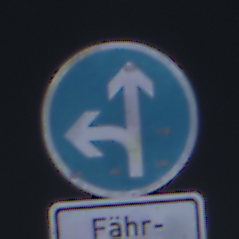
Verkehrszeichen: VorgeschriebeneFahrtrichtungGeradeausOderLinks
Zusatzzeichen unten: SonstigeFahrzeugePersonengruppenFrei4
Umgebung: Outdoor, Urban
Tageszeit: SunriseSunset
Wetter: PartlyCloudy
Licht: Natural
Jahreszeit: NotSpecified
Kontrast: LowContrast